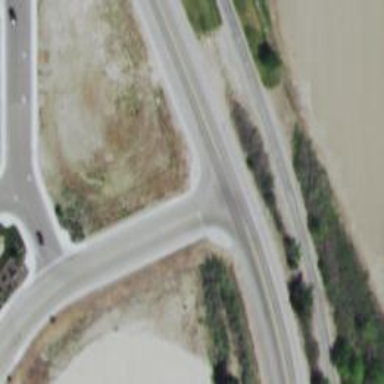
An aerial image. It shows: Asphalt footway with crossing.